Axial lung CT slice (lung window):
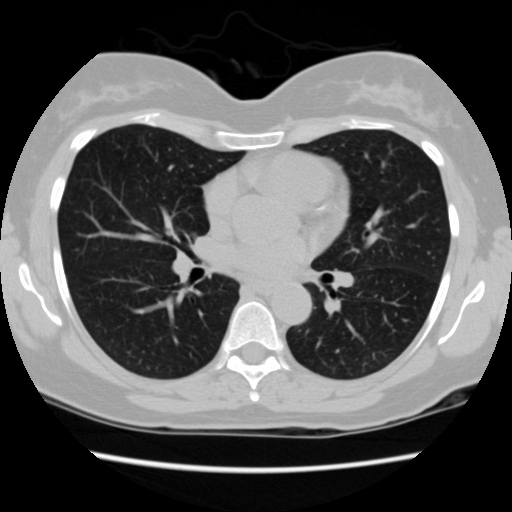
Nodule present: no